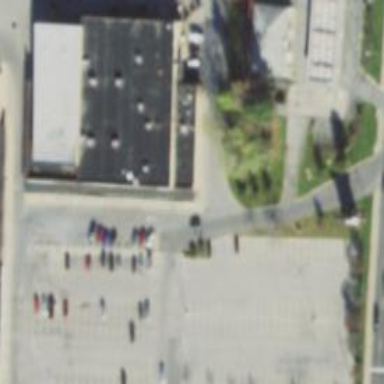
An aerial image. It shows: Parking area.